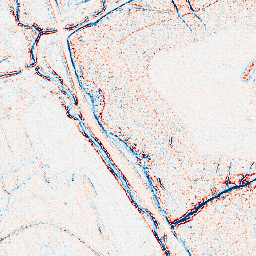
Category: edge_preserving
Decomposition family: bilateral
Decomposition parameters: d: 5
sigma_color: 50
sigma_space: 100
Upsampling method: nearest
Upsampling parameters: scale: 2
Upsampling scale: 2